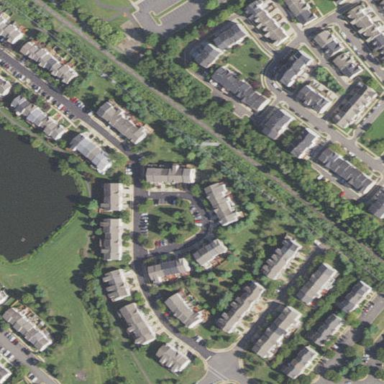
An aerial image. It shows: Residential area with grassy land cover.